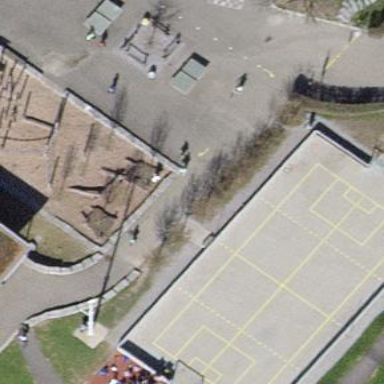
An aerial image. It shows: Concrete soccer pitch for leisure land activities.